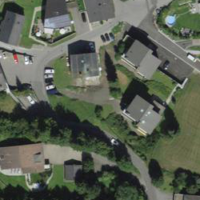
EUNIS habitat code: 55
Species observed at this site:
Galeopsis tetrahit